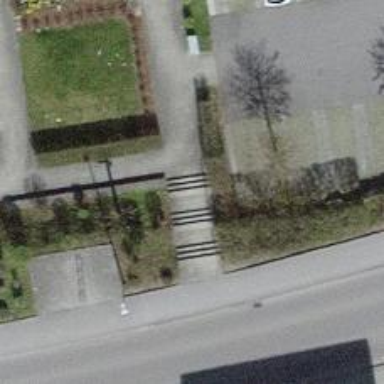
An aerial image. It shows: Set of steps on the road.